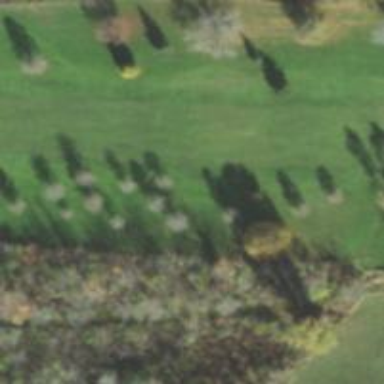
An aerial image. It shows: View of golf hole.